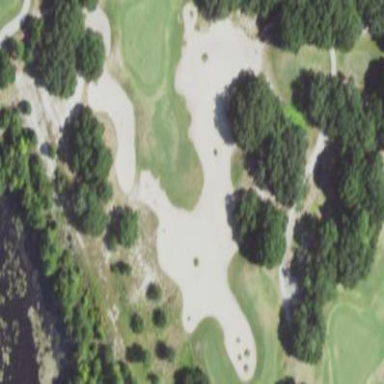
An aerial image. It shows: Sandy area is golf bunker.